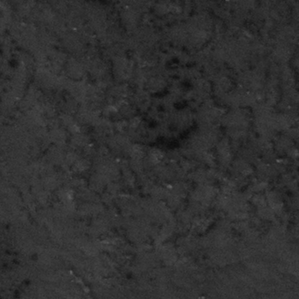
Label: frost